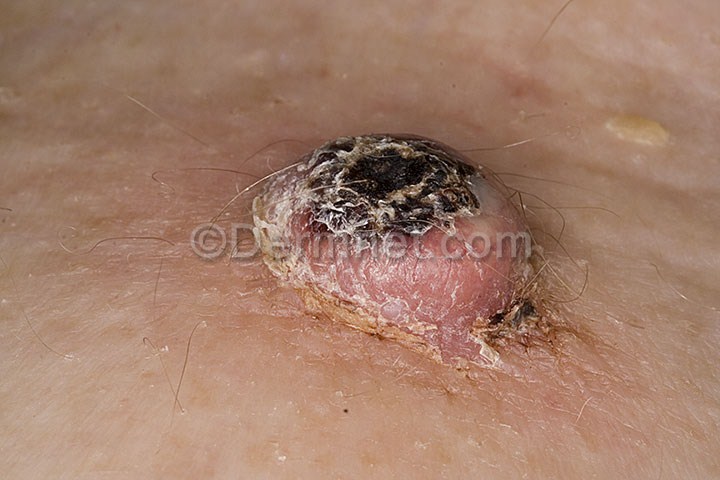
Disease: Seborrheic Keratoses and other Benign Tumors